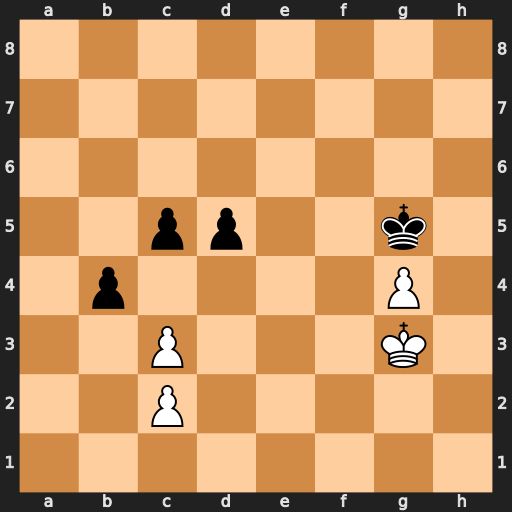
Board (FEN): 8/8/8/2pp2k1/1p4P1/2P3K1/2P5/8
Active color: w
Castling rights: -
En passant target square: -
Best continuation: cxb4 cxb4 Kf3 d4 Ke4 d3 Kxd3